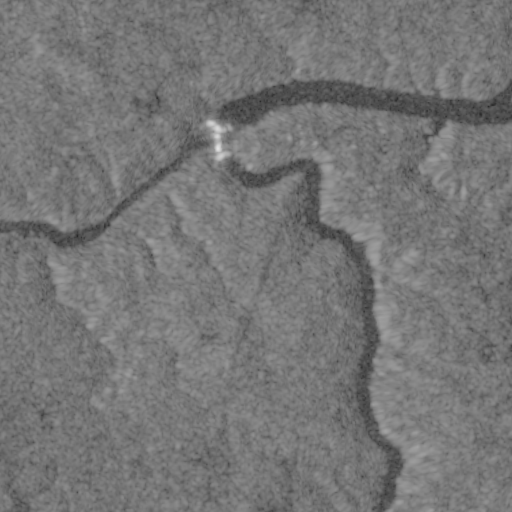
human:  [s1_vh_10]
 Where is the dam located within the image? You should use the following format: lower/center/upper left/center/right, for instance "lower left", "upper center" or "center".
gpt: The dam is located in the upper center of the image.
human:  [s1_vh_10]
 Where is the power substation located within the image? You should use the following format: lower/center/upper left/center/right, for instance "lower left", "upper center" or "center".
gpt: The power substation is located in the upper center of the image.
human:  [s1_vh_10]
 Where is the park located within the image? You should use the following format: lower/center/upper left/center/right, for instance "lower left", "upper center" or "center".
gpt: There is no park in the image.

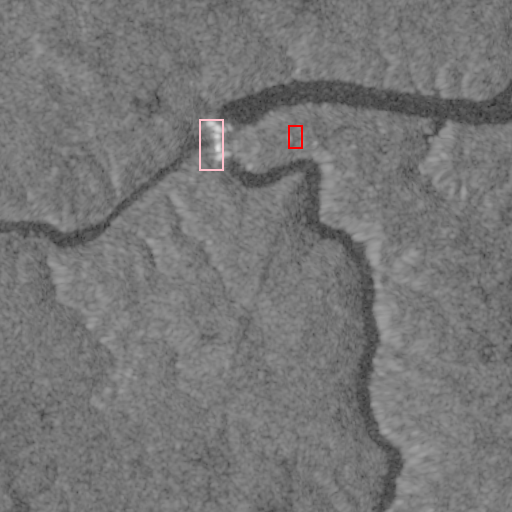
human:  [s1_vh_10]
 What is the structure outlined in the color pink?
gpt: The structure outlined in pink is a dam.
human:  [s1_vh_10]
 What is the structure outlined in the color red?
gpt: The structure outlined in red is a power substation.
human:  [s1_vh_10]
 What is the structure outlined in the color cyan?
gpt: There is no cyan outline.